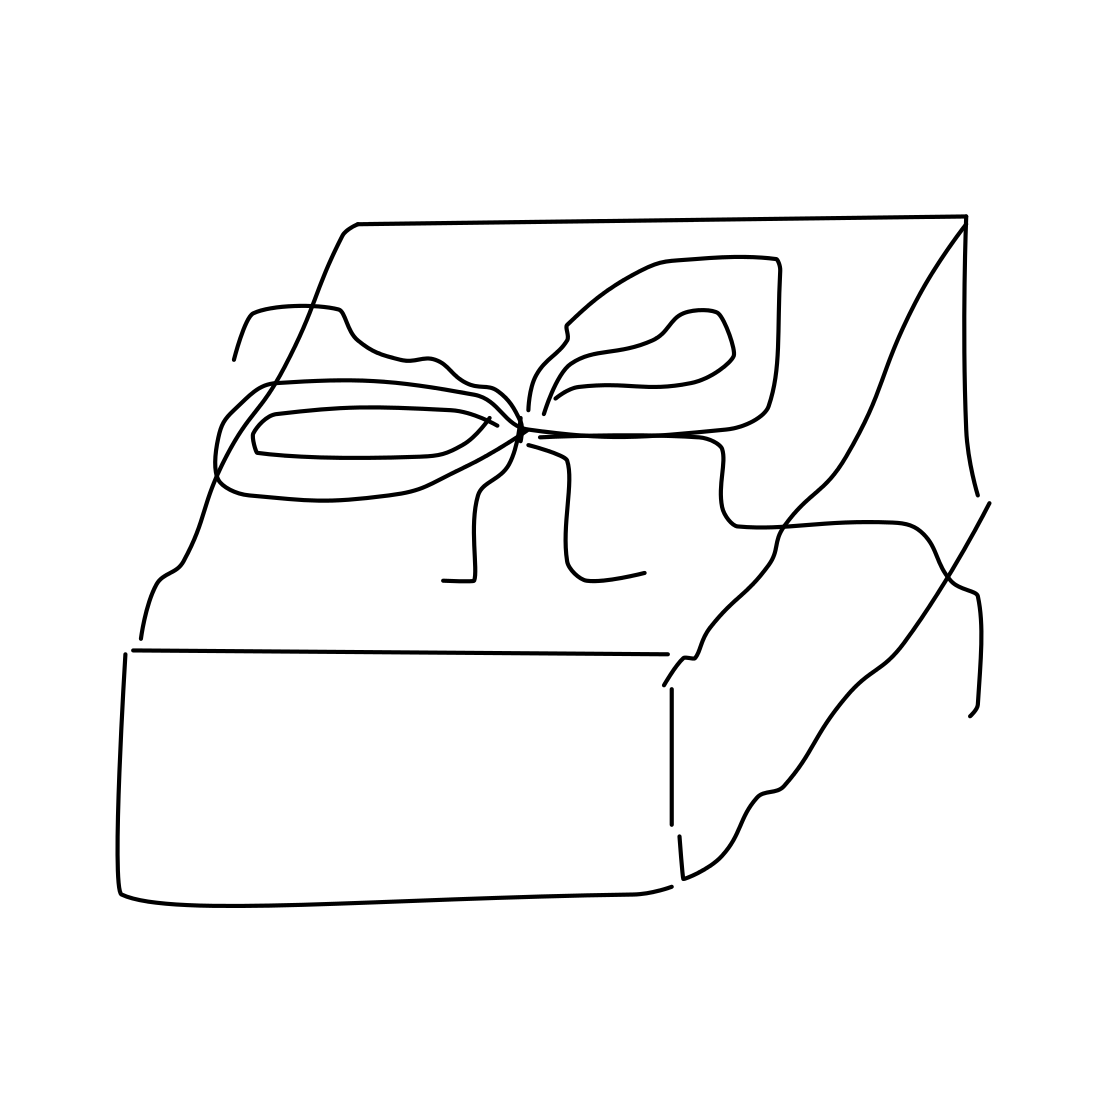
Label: present